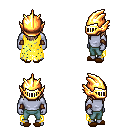
a pixel art fantasy rpg character, male body template, dark elf, purple skin, yellow tattered cape, teal pants, white blonde long hairstyle, gold helm, leather bracers, brown slippers, four views (front, back, left, right), 2x2 character sprite sheet, small pixel art, hard edges, no anti-aliasing